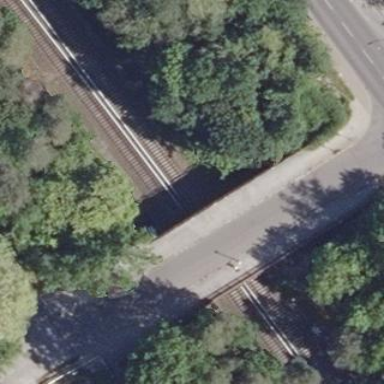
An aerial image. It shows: Bridge with beam structure.